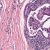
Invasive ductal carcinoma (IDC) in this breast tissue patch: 0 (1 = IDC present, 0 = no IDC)